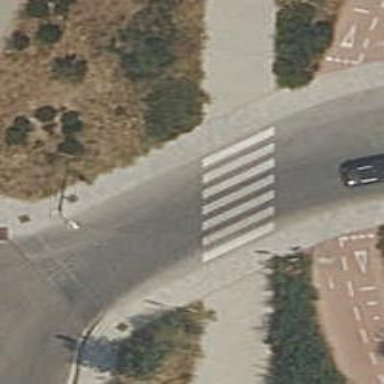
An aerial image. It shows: Traffic calming table.